Question: I just started learning Django. I followed the guide on the Django webpage, but still don't feel that understood it. So I decided to make something similar by myself. Basically I am making similar voting system as in guide, but a bit different. So I started doing it by reading some documentations and guide text. I created a generic listview to display index.html, which will show the list of votings. '
this is my views code:
'''
class IndexView(generic.ListView):
template_name = 'Vote/index.html'
model = Type
def get_queryset(self):
return Type.objects.order_by('-pub_date')
'''
here is my index.html code:
'''
{% load staticfiles %}
<link rel="stylesheet" type="text/css" href="{% static 'Vote/style.css' %}" />
{% block content %}
<h2>Votings</h2>
<ul>
{% for voting in object_list %}
<li>{{ voting.Type_name }}</li>
{% empty %}
<li>Sorry, there are not votes.</li>
{% endfor %}
</ul>
{% endblock %}
'''
Models code:
'''
from django.db import models
from django.utils import timezone
# Create your models here.
class Voted_Object(models.Model):
Voted_Object_name = models.CharField(max_length=50)
Voted_Object_image = models.ImageField
Voted_Object_rating = models.IntegerField(default=0)
class Type(models.Model):
pub_date = models.DateTimeField
Type_name = models.CharField(max_length=50)
'''
Urls code:
'''
from django.conf.urls import url
from . import views
urlpatterns = [
url(r'^$', views.IndexView.as_view(), name='index'),
#url(r'^(?P<pk>[0-9]+)/results/$', views.ResultsView.as_view(), name='results'),
# url(r'^(?P<pk>[0-9]+)/voting/$', views.VoteView.as_view(), name='voting'),
]
'''
There is also settings for templates:
'''
TEMPLATES = [
{
'BACKEND': 'django.template.backends.django.DjangoTemplates',
'DIRS': [BASE_DIR],
'APP_DIRS': True,
'OPTIONS': {
'context_processors': [
'django.template.context_processors.debug',
'django.template.context_processors.request',
'django.contrib.auth.context_processors.auth',
'django.contrib.messages.context_processors.messages',
],
},
},
]
'''
this is my directory:

and finally this is the error:
TemplateDoesNotExist at /Vote/
> Vote/index.html, Vote/type_list.html Request Method: GET Request
URL: <URL> Django Version: 1.8.2 Exception
Type: TemplateDoesNotExist Exception Value: Vote/index.html,
Vote/type_list.html Exception
Location: C:\Users\Vato\Envs\django_test_env\lib\site-packages\django\template\loader.py
in select_template, line 76 Python
Executable: C:\Users\Vato\Envs\django_test_env\Scripts\python.exe
Python Version: 2.7.10 Python Path:
['C:\Users\Vato\PycharmProjects\Project3',
'C:\Users\Vato\PycharmProjects\Project3',
'C:\windows\SYSTEM32\python27.zip',
'C:\Users\Vato\Envs\django_test_env\DLLs',
'C:\Users\Vato\Envs\django_test_env\lib',
'C:\Users\Vato\Envs\django_test_env\lib\plat-win',
'C:\Users\Vato\Envs\django_test_env\lib\lib-tk',
'C:\Users\Vato\Envs\django_test_env\Scripts',
'C:\Python27\Lib', 'C:\Python27\DLLs',
'C:\Python27\Lib\lib-tk',
'C:\Users\Vato\Envs\django_test_env',
'C:\Users\Vato\Envs\django_test_env\lib\site-packages']
It asks for 2 templates one index.html which I have and I wrote and second for type_list.html
I think the error is caused by missing file of type_list.html, but I don't get why django asks me for that template. and
as I researched and as I understand second template is looked because of model(Type)-to lower case and _list ending for some reason. it is made somewhere automatically, but I don't understand it.
I am not sure in my code, cause much is copied from documentations, but as I thought it should have worked without the second(type_list) template. Sorry for the long post. Thought shouldn't miss any code.
If you have any suggestions for the better way of learning django please feel free to comment.
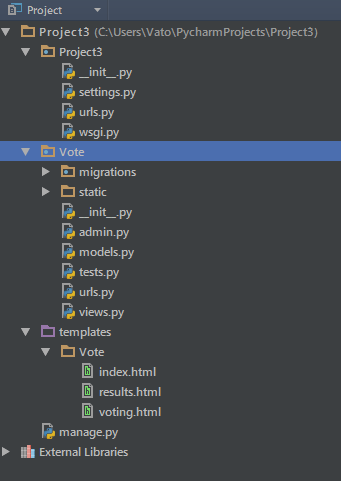
Answer: You have ''DIRS': [BASE_DIR],' but your templates are not in BASE_DIR, they are in BASE_DIR/templates. You should have:
'''
'DIRS': [os.path.join(BASE_DIR, 'templates')],
'''